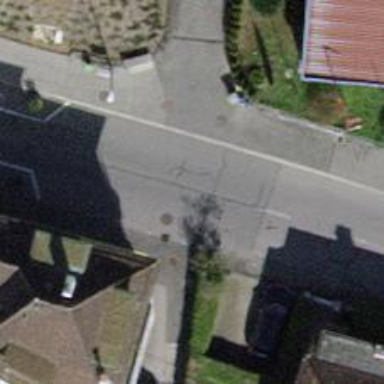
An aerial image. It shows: Unclassified road with chicane for traffic calming.